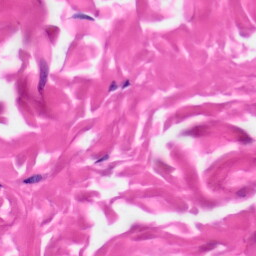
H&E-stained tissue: Skin